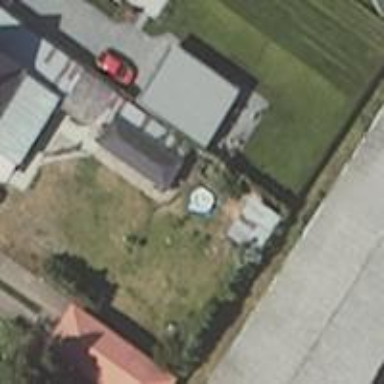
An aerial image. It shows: Shed.